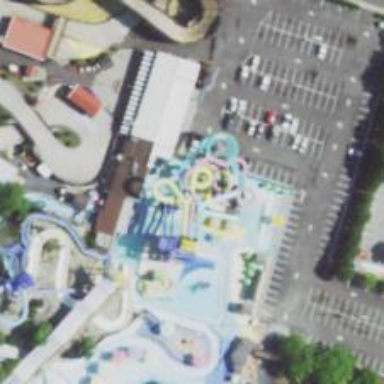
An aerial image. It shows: Water slide attraction.